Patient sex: F
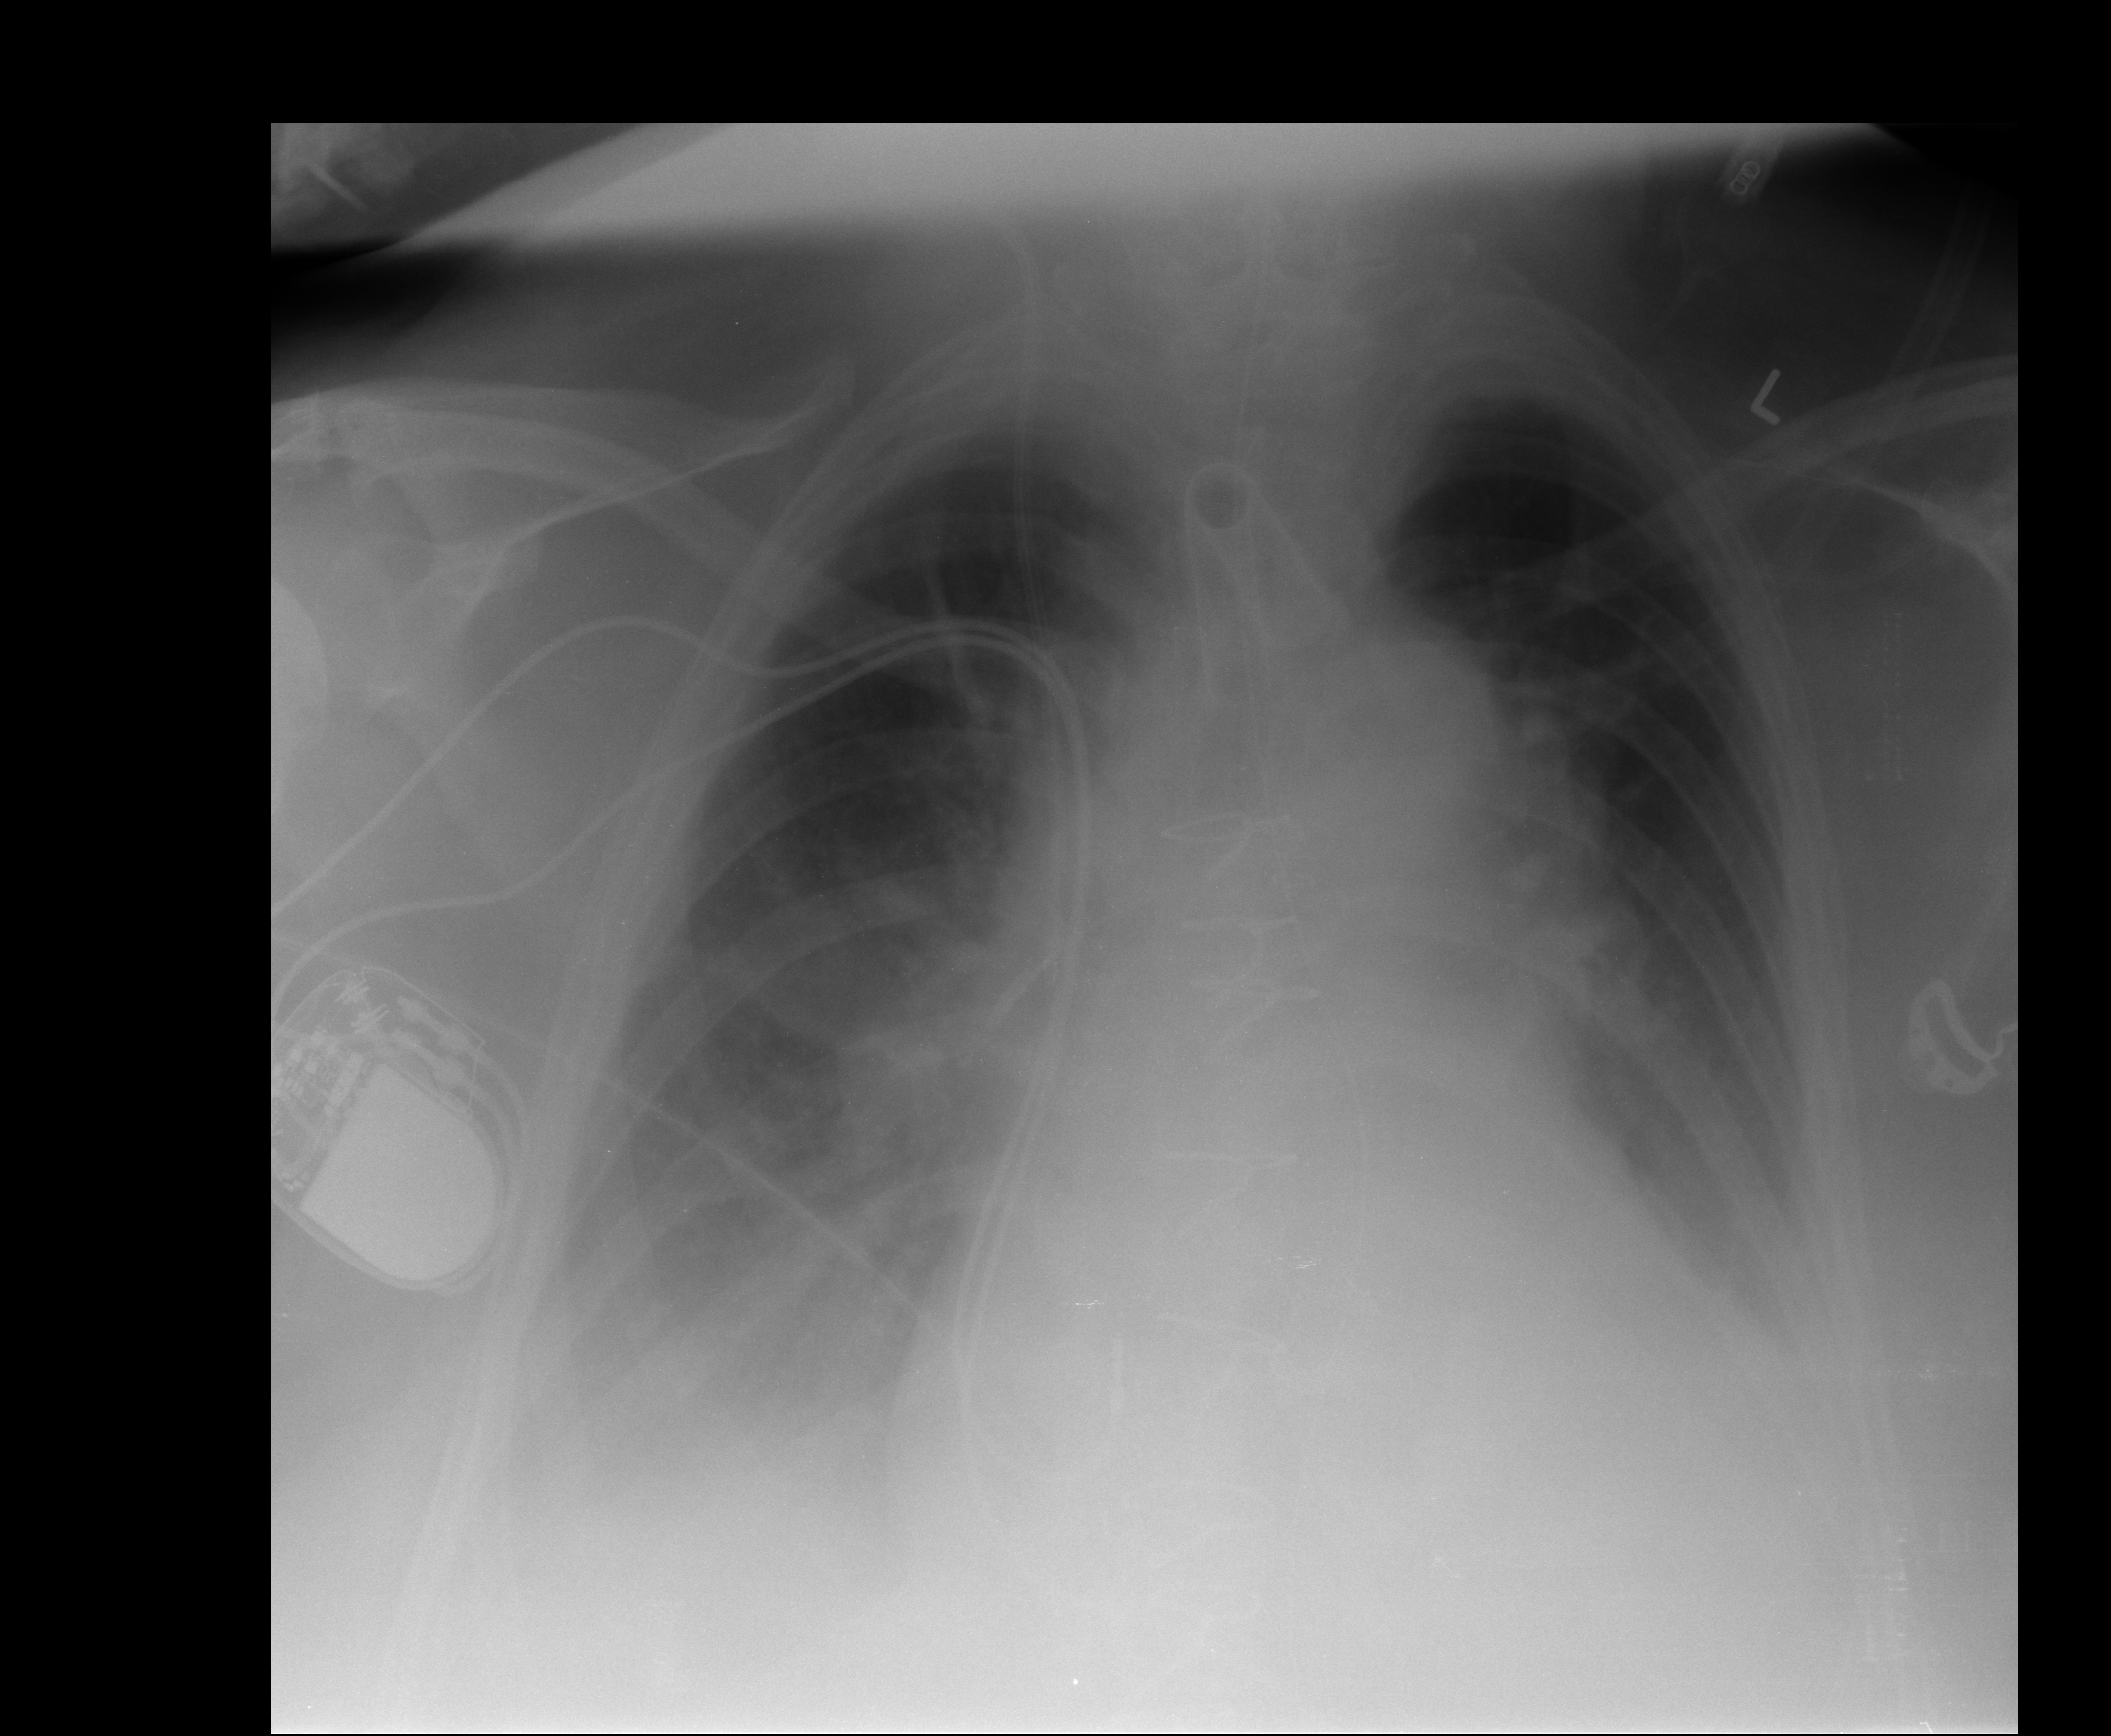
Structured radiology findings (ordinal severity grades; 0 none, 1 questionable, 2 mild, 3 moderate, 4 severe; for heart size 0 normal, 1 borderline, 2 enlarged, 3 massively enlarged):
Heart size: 2
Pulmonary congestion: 2
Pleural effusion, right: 2
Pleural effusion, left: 2
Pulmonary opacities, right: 2
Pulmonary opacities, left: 0
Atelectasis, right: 2
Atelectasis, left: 2